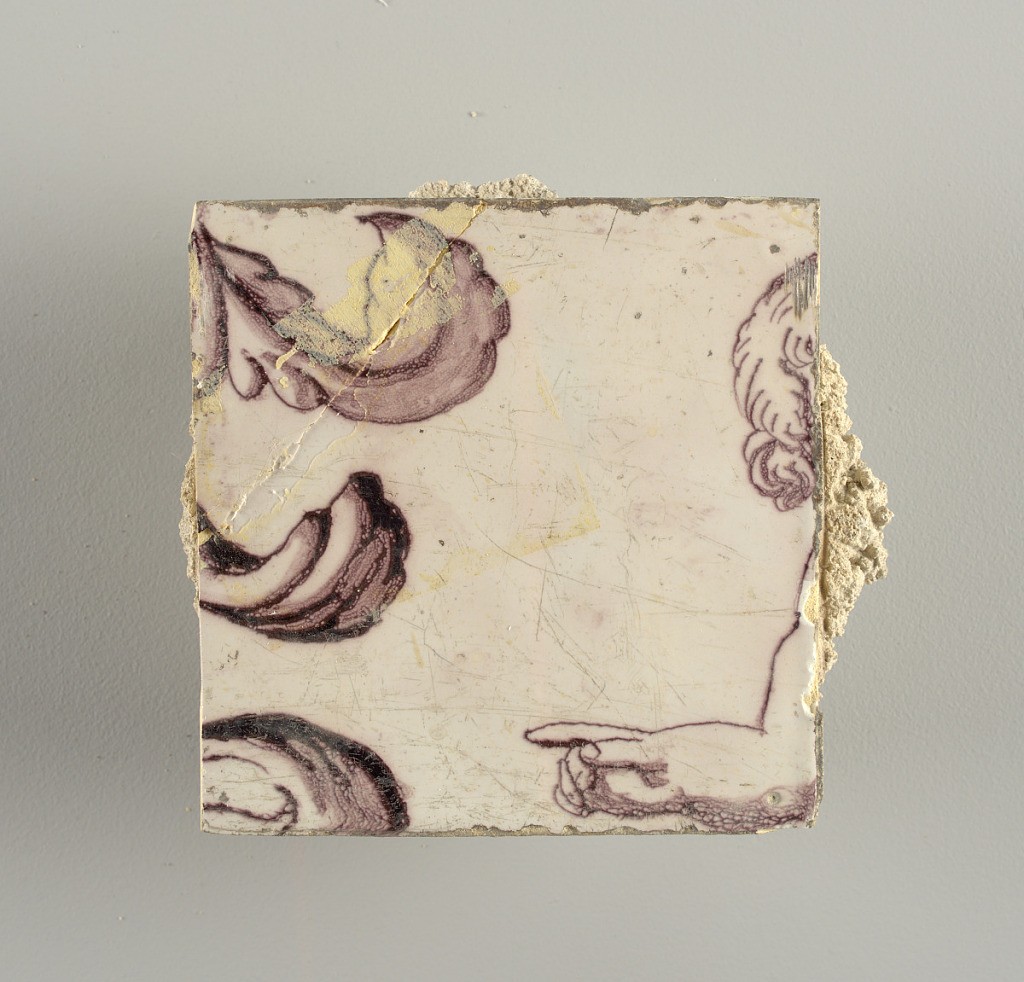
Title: Tile wall facing
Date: ca. 1725
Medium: Tin-glazed earthenware, underglaze
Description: Horizontal rectangle.  Thirty tiles wide and twenty-three tiles high with opening for fireplace eleven tiles wide and ten high.  Foliage arabesques disposed about three vertical axes from which are emphazised by urns at center and right, and at left by the figure of a standing woman carrying an infant on her arm and accompanied by two children.